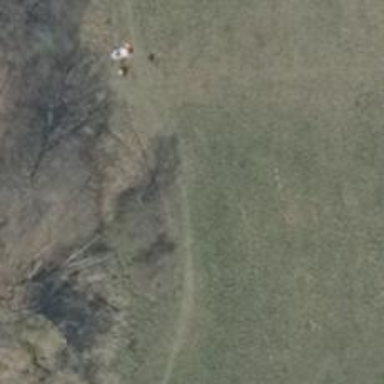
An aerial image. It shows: Grass path.